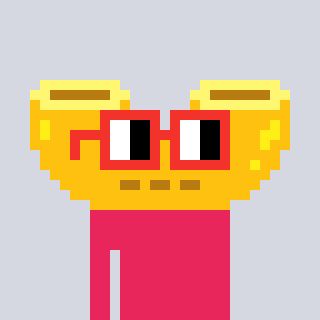
a pixel art character with square red glasses, a macaroni-shaped head and a redpinkish-colored body on a cool background